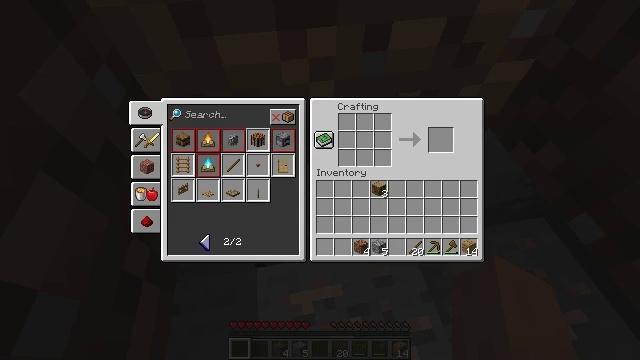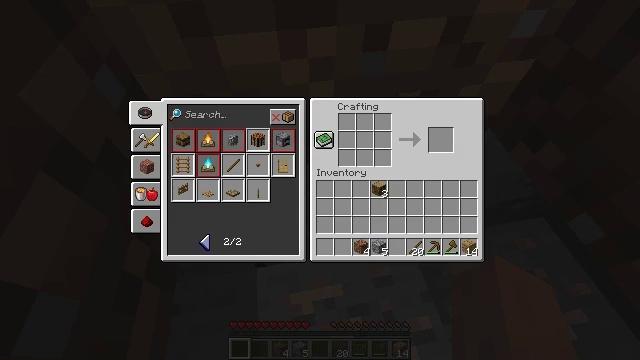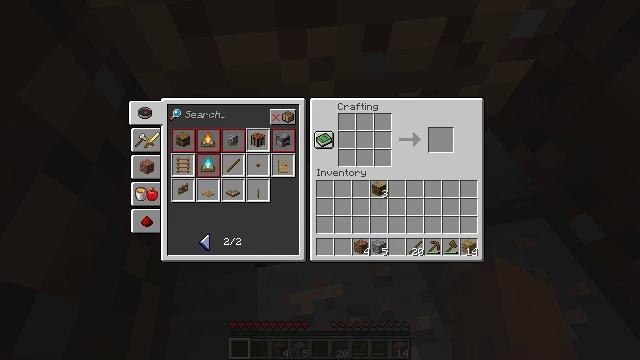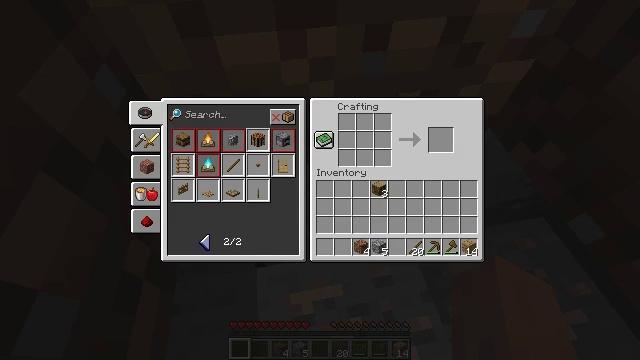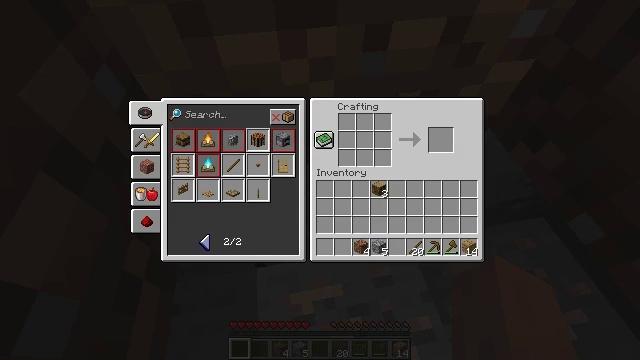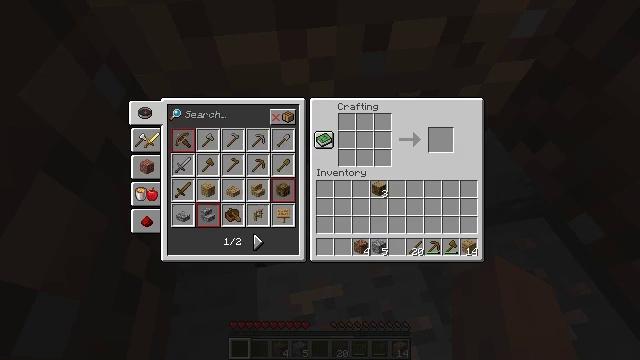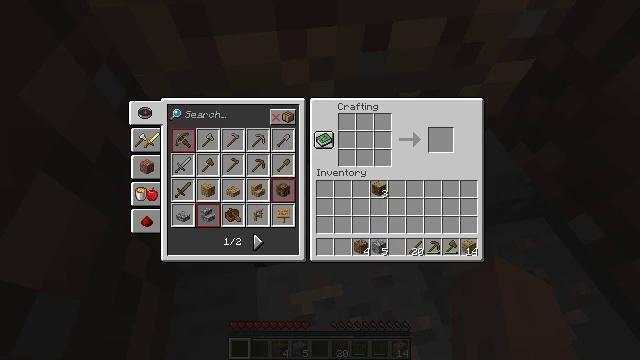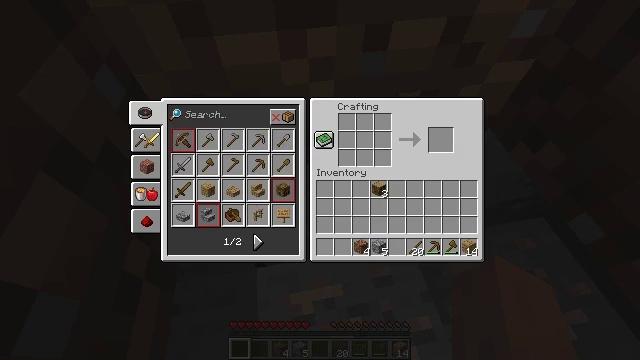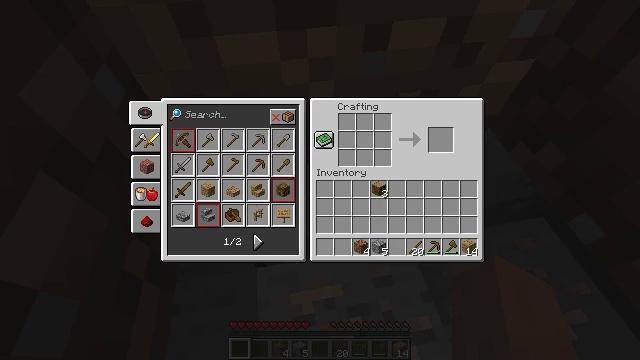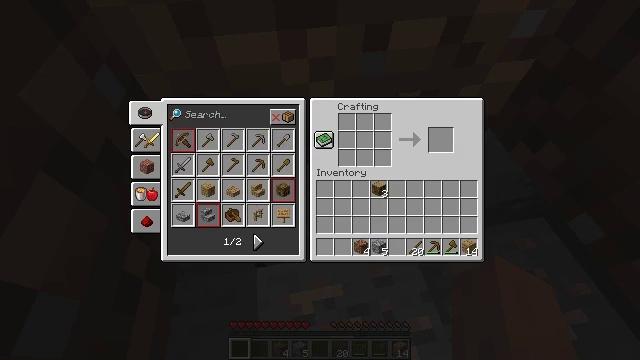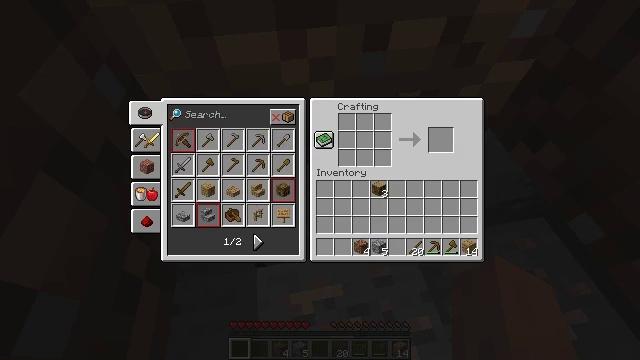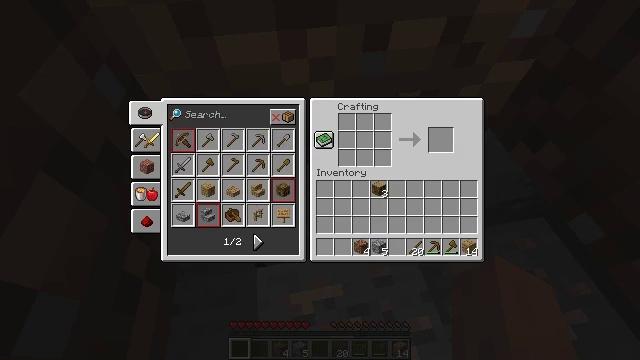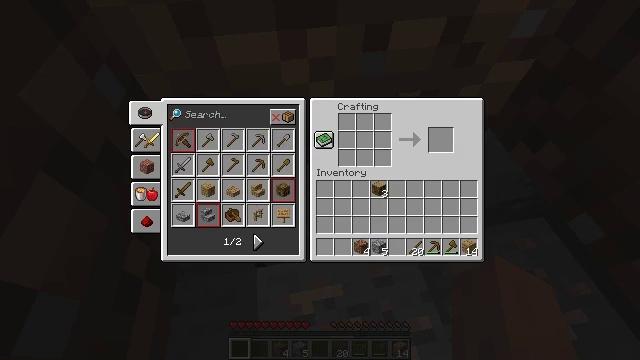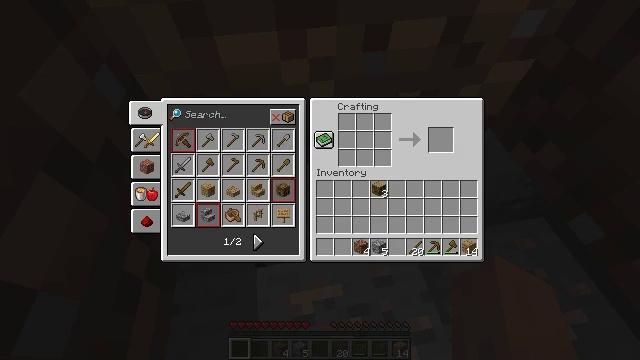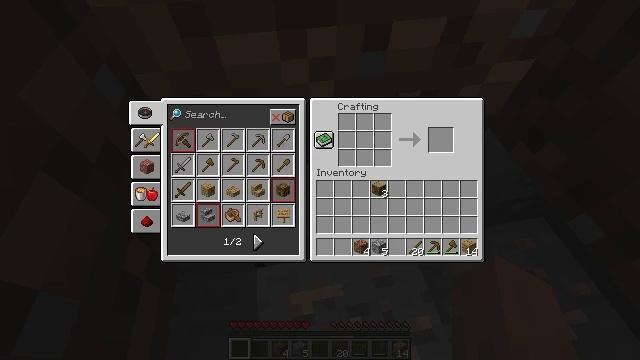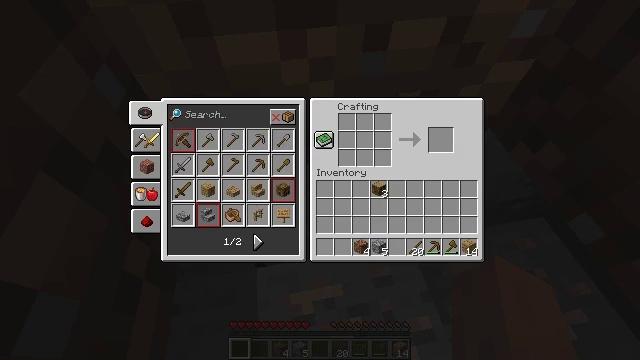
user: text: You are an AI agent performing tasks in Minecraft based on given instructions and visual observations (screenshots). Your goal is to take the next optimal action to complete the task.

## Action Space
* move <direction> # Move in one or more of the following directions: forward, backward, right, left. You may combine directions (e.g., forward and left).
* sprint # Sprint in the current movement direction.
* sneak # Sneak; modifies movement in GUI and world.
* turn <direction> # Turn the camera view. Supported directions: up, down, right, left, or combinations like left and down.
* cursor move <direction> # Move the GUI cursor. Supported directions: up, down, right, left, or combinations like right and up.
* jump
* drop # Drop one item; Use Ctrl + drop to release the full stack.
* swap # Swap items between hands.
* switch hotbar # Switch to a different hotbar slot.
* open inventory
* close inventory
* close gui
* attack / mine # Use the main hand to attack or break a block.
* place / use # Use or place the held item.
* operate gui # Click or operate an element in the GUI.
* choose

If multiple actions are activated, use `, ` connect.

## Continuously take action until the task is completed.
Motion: motion action
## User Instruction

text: Make a stone pickaxe using the crafting table.
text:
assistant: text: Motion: no_op
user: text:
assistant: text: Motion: no_op
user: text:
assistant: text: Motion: no_op
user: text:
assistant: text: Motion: no_op
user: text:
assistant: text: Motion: operate gui
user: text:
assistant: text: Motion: operate gui
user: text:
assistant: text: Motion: operate gui
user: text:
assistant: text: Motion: no_op
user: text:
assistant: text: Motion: operate gui
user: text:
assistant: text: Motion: operate gui
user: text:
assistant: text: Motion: operate gui
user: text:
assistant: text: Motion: no_op
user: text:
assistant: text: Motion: no_op
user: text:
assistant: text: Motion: no_op
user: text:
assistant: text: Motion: no_op
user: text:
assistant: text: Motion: cursor move up
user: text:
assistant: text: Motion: cursor move right and up
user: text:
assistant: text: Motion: cursor move up
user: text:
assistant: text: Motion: cursor move right
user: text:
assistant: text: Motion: cursor move right
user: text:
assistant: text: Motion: no_op
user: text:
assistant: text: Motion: no_op
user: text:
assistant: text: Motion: no_op
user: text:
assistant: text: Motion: no_op
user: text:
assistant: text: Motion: no_op
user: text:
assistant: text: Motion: no_op
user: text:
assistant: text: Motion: no_op
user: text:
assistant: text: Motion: no_op
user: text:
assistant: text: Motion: operate gui
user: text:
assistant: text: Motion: operate gui